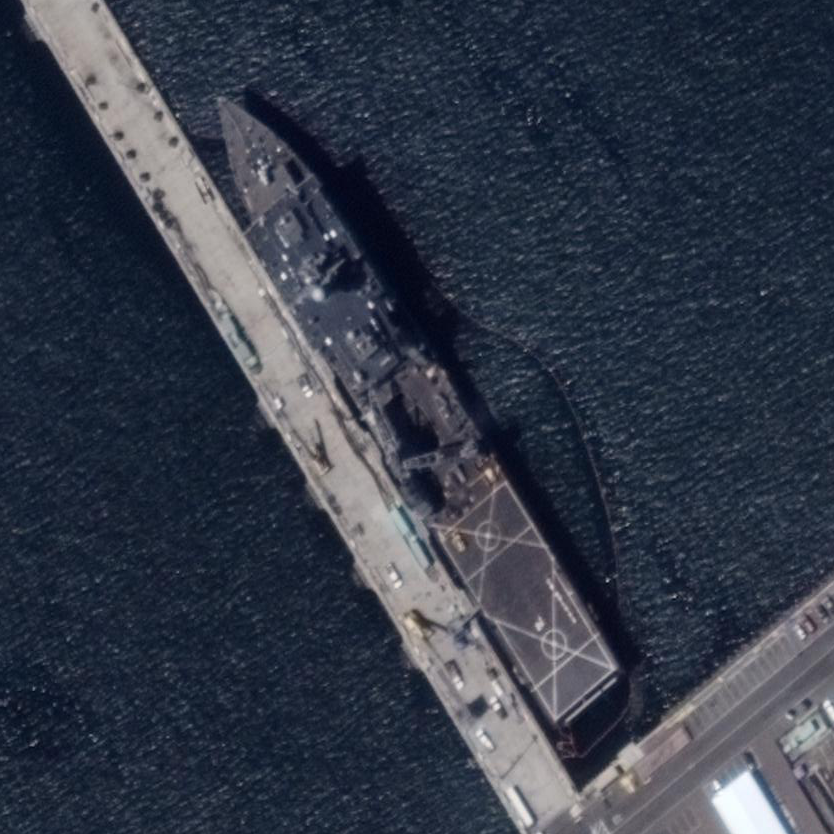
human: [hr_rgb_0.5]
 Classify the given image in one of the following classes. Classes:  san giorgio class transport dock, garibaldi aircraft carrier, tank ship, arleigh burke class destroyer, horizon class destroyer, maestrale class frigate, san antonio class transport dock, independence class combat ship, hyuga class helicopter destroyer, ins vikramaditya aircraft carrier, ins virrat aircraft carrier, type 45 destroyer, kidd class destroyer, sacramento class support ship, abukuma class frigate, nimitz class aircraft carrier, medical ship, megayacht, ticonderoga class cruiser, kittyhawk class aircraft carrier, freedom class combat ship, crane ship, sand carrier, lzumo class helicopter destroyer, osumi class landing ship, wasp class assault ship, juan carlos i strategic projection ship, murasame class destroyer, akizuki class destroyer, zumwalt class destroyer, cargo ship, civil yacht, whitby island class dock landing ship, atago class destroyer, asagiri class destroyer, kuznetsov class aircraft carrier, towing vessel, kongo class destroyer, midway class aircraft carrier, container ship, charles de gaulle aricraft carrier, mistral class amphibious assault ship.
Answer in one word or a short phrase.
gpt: Whitby Island class dock landing ship